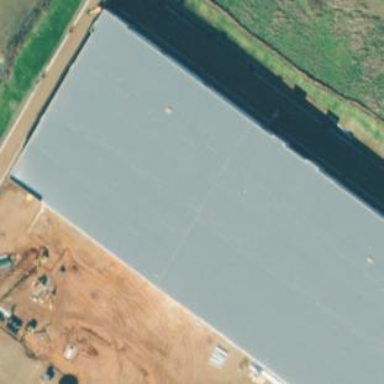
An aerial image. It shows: Warehouse building.